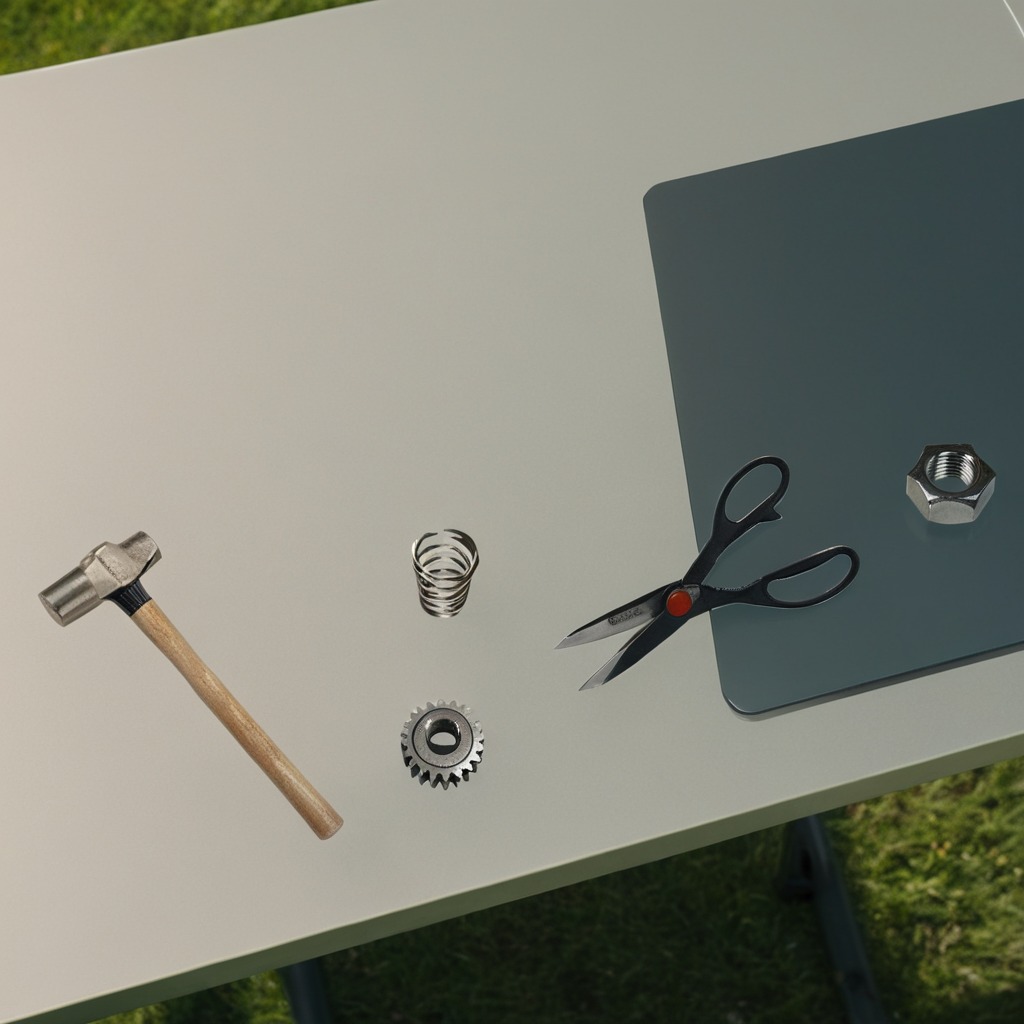
A hammer, a steel gear with teeth, a coiled metal spring, a metal nut, and a pair of scissors are lying on a clean utility table in a temporary outdoor tool station.